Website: ulta-beauty
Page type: billing-address
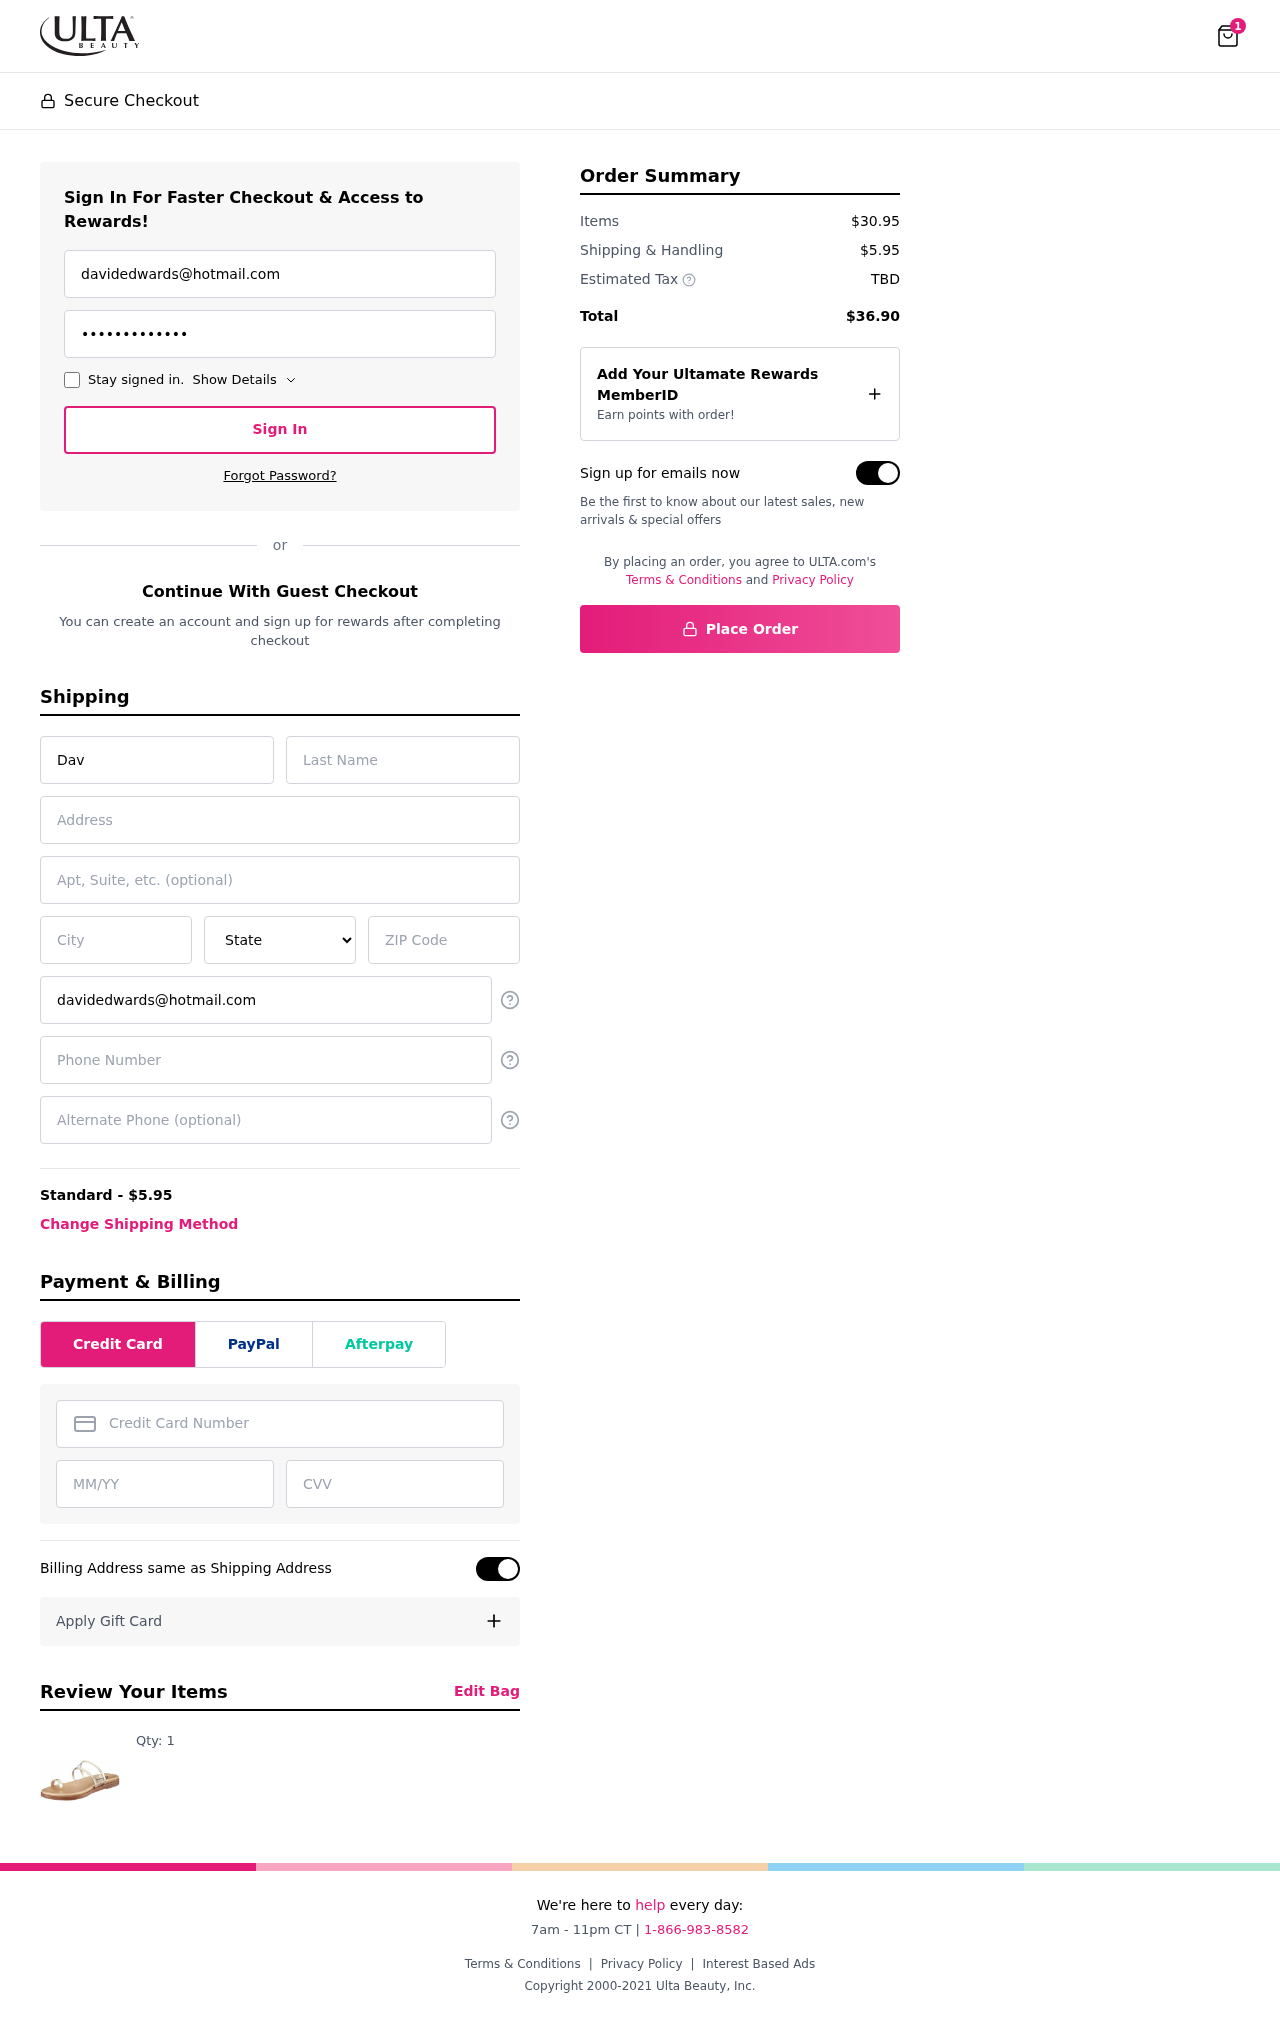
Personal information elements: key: PII_STATE
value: Maine
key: PII_EMAIL
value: davidedwards@hotmail.com
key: PII_FIRSTNAME
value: David
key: PII_LASTNAME
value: Edwards
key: PII_STREET
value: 6053 Justin Village Apt. 376
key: PII_CITY
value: New Tylermouth
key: PII_POSTCODE
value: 07806
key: PII_PHONE
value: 9542029157
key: PII_ALT_PHONE
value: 9208549749
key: PII_CARD_NUMBER
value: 6011 9886 9980 7418
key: PII_CARD_EXPIRY
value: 01/30
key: PII_CARD_CVV
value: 675
Product elements: key: PRODUCT1_QUANTITY
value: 1
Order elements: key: ORDER_NUM_ITEMS
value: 1
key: ORDER_SHIPPING_COST
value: $5.95
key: ORDER_SUBTOTAL
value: $30.95
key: ORDER_TOTAL
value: $36.90